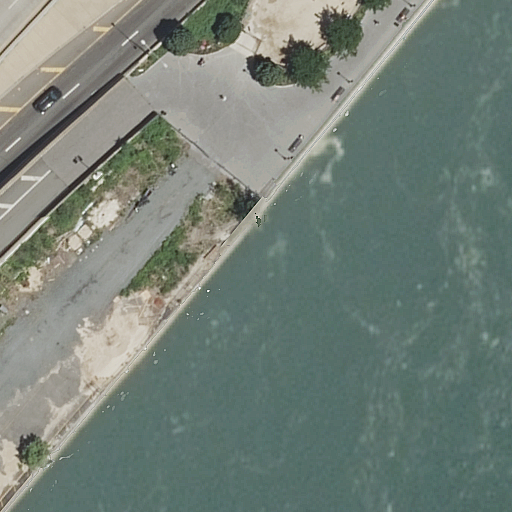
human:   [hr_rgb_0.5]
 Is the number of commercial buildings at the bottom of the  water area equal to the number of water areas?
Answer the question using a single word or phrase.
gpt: no

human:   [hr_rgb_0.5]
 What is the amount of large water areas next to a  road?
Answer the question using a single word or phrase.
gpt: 1

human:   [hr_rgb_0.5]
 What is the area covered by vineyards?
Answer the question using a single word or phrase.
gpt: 0m2

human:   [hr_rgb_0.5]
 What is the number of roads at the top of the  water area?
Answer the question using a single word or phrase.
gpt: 2

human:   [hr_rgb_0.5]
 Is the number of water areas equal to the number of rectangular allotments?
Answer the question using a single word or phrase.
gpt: no

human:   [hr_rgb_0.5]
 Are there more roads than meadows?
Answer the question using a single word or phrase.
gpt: yes

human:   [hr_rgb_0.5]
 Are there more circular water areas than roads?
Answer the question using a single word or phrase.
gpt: no

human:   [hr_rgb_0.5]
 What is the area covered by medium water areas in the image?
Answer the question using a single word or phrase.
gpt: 0m2

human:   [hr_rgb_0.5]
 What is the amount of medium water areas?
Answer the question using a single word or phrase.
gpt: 0

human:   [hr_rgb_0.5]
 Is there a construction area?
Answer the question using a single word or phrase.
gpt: no

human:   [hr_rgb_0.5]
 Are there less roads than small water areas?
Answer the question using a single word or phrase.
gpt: no

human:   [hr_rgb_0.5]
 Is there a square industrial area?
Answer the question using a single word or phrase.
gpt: no

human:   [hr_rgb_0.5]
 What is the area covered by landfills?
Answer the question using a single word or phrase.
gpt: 0m2

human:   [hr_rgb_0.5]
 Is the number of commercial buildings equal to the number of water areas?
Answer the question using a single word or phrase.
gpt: no

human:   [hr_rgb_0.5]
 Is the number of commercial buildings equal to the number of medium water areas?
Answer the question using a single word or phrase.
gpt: yes

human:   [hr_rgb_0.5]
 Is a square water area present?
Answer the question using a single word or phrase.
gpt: no

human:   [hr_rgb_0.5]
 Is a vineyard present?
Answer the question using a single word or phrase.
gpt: no

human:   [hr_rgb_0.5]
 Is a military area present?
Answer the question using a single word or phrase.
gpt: no

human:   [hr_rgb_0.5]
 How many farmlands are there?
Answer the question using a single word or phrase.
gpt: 0

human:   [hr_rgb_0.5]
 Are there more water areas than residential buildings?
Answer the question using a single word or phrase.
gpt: yes

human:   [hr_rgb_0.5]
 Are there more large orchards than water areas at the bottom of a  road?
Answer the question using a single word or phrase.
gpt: no

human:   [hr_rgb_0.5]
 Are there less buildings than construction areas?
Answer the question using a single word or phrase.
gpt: no

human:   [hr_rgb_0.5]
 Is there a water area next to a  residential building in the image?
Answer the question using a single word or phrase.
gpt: no

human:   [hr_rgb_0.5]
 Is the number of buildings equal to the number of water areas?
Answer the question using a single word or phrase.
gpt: no

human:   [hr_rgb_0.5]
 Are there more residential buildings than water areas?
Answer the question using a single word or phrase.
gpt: no

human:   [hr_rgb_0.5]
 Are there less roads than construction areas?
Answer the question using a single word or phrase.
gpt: no

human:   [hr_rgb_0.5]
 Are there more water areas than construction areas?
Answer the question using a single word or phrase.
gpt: yes

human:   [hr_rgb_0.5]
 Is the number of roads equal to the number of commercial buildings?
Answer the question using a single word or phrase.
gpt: no

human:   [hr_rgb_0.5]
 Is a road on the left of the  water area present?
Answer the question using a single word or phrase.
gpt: yes

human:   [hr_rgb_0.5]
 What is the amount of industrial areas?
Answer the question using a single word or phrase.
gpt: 0

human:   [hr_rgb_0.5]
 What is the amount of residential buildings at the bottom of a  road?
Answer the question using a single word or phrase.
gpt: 0

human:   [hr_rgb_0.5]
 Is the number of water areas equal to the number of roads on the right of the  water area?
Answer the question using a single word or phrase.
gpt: no

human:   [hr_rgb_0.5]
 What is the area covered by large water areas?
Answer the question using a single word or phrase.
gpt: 5931m2

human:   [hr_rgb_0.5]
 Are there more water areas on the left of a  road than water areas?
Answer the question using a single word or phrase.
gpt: no

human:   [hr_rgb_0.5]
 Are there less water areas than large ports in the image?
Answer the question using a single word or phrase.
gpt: no

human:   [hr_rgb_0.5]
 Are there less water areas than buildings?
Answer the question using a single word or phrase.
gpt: no